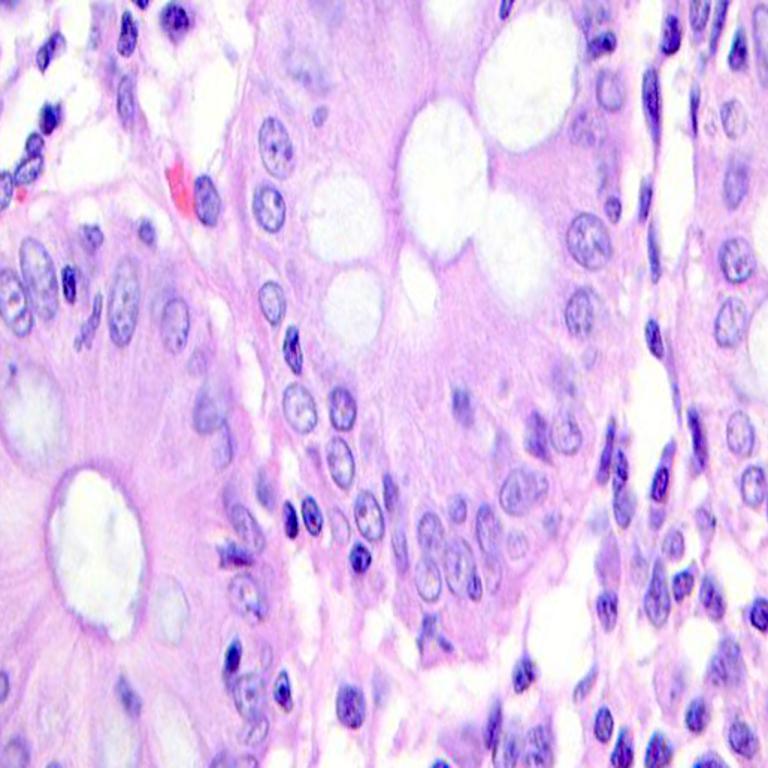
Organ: colon
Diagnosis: benign